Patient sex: M
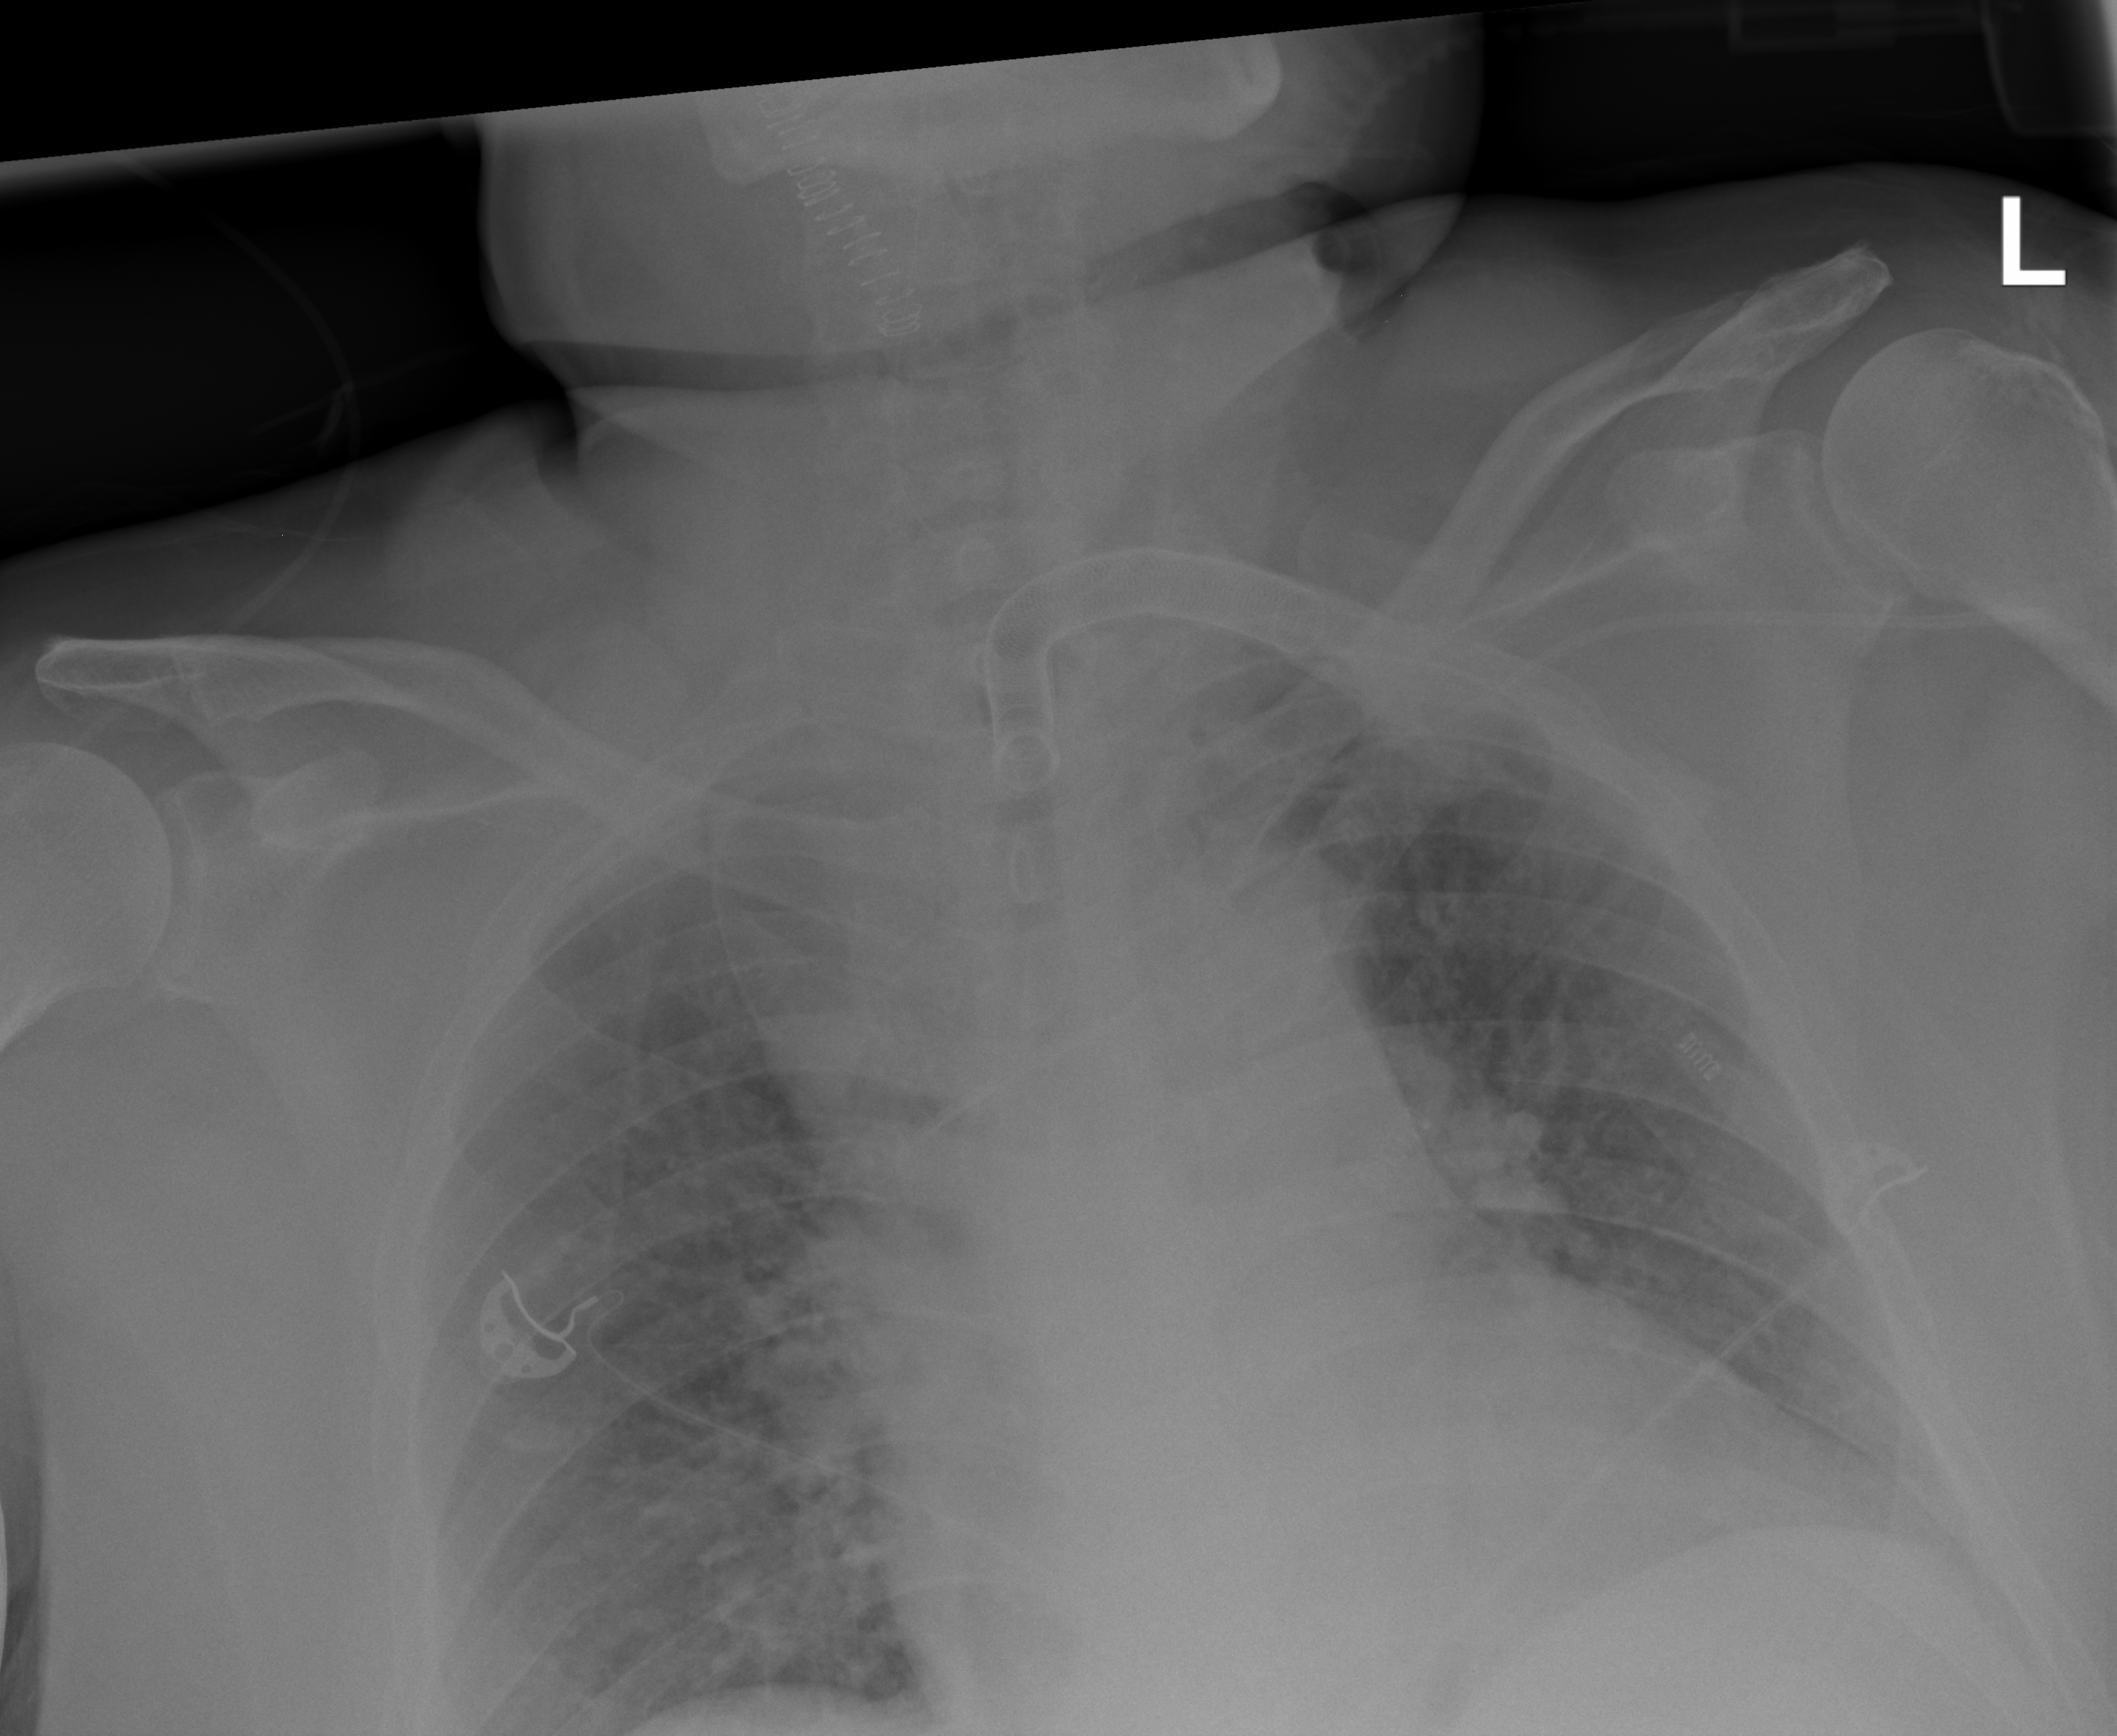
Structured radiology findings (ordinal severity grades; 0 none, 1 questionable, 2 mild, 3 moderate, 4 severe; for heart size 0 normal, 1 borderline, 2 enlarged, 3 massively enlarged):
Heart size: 2
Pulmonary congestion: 2
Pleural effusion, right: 0
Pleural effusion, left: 0
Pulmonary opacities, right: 0
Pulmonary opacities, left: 0
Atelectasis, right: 0
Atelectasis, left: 0